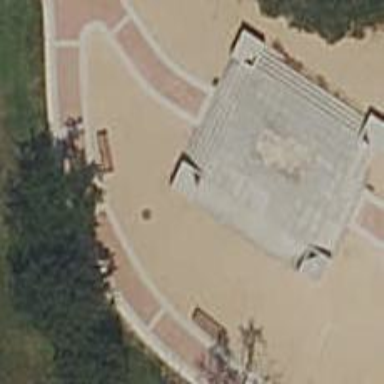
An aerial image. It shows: Memorial featuring statue.